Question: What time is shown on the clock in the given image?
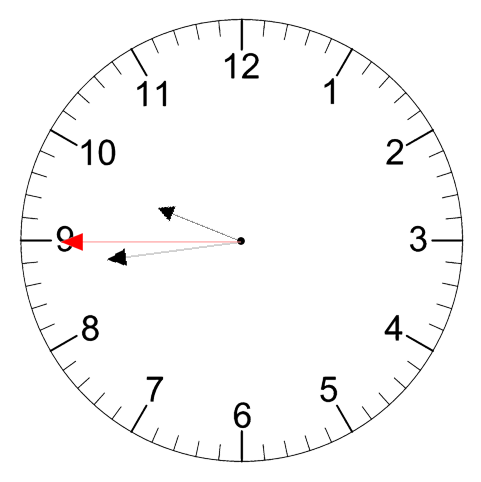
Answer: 09:43:45